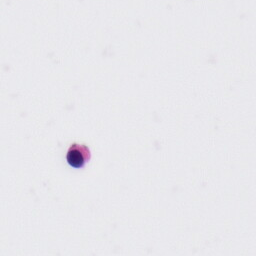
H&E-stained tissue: Skin